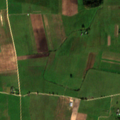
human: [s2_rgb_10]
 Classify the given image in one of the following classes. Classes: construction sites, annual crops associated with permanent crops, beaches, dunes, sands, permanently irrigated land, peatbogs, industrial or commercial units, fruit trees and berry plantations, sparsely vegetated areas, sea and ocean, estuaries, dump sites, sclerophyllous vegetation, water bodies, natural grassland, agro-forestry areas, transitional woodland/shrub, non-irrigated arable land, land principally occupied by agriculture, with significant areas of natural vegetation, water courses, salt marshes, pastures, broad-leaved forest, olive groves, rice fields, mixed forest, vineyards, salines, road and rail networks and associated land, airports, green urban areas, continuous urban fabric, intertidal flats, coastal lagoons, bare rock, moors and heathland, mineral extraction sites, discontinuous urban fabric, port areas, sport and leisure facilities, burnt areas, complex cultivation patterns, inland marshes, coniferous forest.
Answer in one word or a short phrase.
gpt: non-irrigated arable land, pastures, complex cultivation patterns